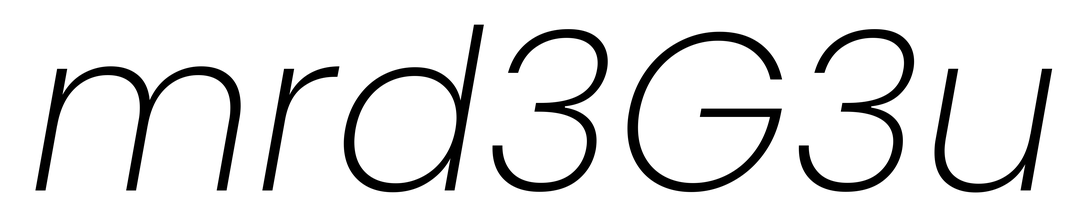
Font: Poppins-ExtraLightItalic